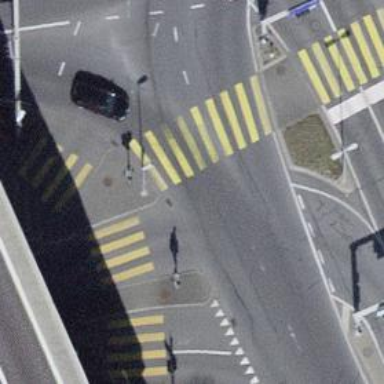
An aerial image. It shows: Footway located on traffic island.